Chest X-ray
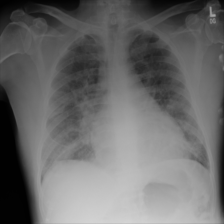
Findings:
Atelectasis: negative
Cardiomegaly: negative
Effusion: positive
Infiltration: negative
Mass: negative
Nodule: negative
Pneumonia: negative
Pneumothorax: negative
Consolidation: negative
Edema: positive
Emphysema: negative
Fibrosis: negative
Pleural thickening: negative
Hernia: negative